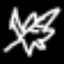
Label: leaf